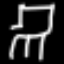
Label: chair